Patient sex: M
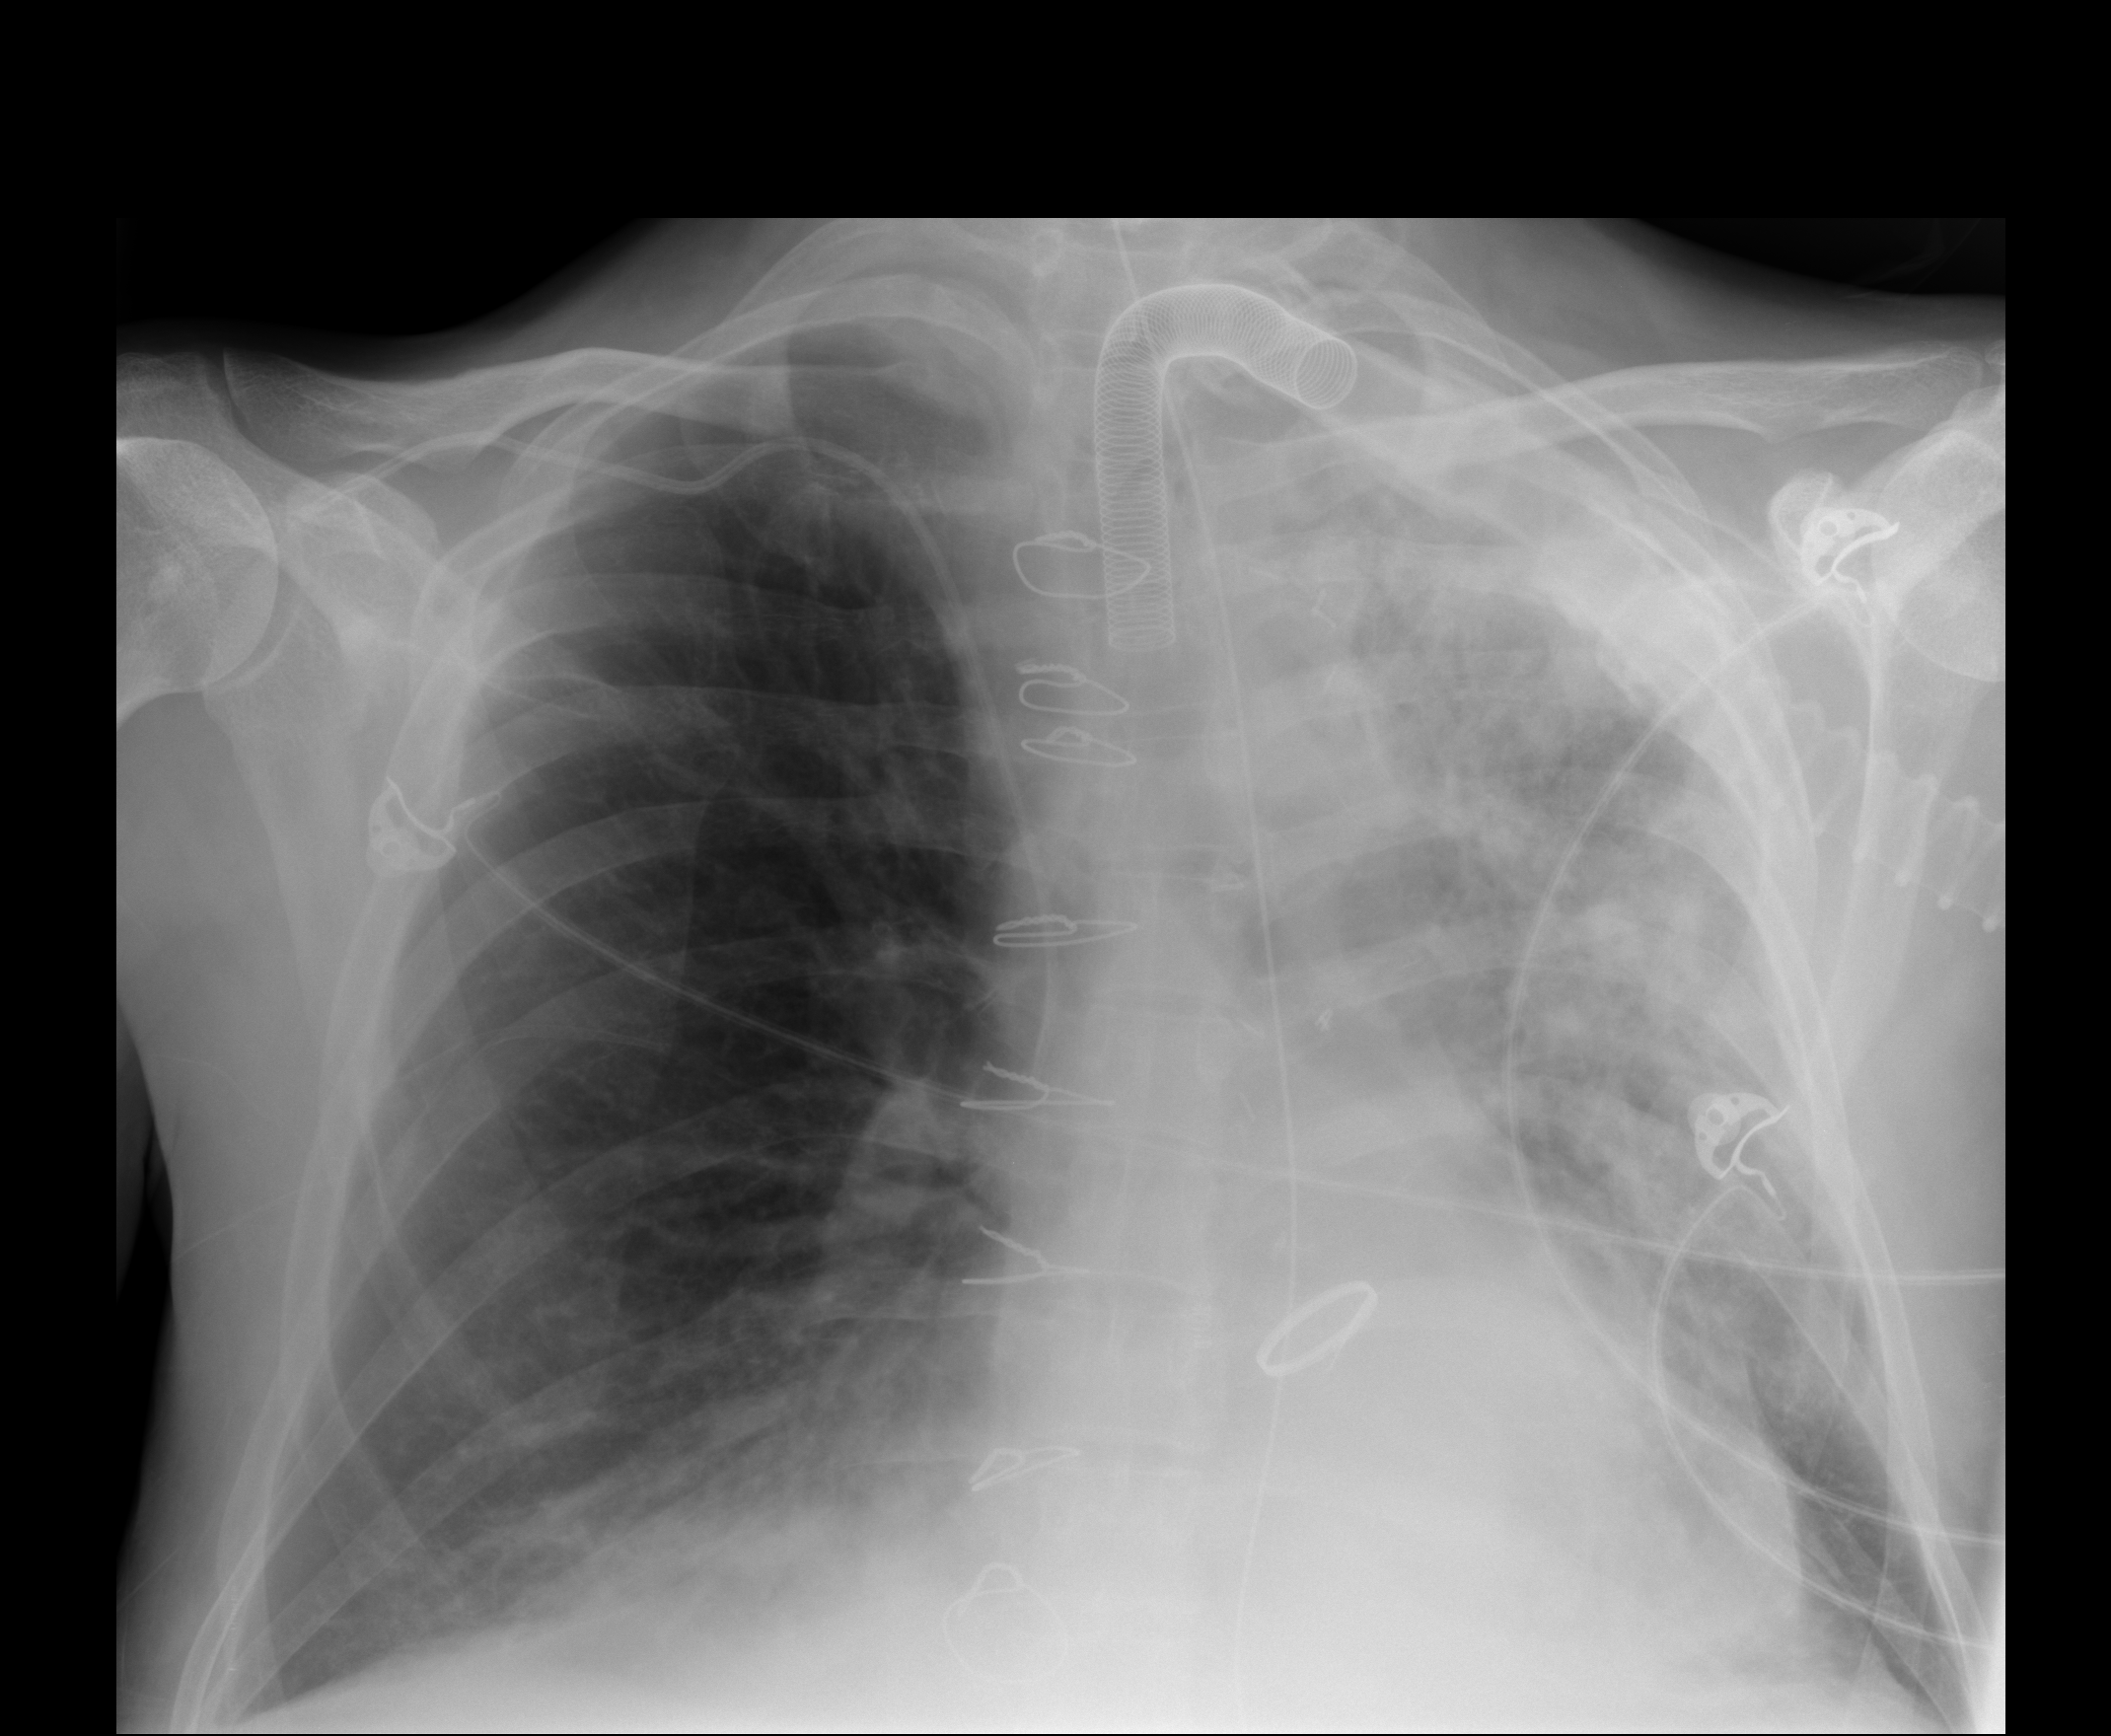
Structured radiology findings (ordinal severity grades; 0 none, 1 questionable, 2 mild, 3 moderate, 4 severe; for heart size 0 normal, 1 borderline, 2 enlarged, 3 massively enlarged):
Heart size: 2
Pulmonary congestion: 0
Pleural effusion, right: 2
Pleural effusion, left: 2
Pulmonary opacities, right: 2
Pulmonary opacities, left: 3
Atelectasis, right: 2
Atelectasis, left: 3